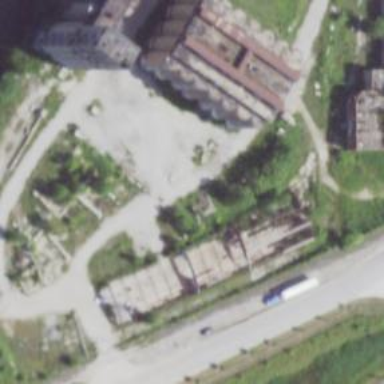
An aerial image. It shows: Ruins of building.